Question: I am making an iphone application. In one of the view of the application I have implemented the table view. On each table view cell I have put one or two buttons. Now I want that whenever I click the button it give me the value of cell. How can I do it if anybody has an idea about this please let me know.
The code which I have implemented to display the button is:
'''
- (UITableViewCell *)tableView:(UITableView *)tableView cellForRowAtIndexPath:(NSIndexPath *)indexPath {
static NSString *CellIdentifier = @"Cell";
UITableViewCell *cell = [tableView dequeueReusableCellWithIdentifier:CellIdentifier];
if (cell == nil) {
cell = [[[UITableViewCell alloc] initWithStyle:UITableViewCellStyleSubtitle reuseIdentifier:CellIdentifier] autorelease];
}
cell.textLabel.text = [rangetime objectAtIndex:indexPath.row];
NSString *checkstatus = [finalstatusarray objectAtIndex:indexPath.row];
if ([checkstatus isEqualToString:@"YES" ])
{
UIButton *submitbutton1 = [UIButton buttonWithType:UIButtonTypeCustom];
submitbutton1.tag=1;
submitbutton1.frame = CGRectMake(200, 4, 28, 29);
UIImage * btnImage1 = [UIImage imageNamed:@"yes.png"];
[submitbutton1 setImage:btnImage1 forState:UIControlStateNormal];
cell.accessoryView = submitbutton1;
[submitbutton1 addTarget:self action:@selector(updatestatus) forControlEvents:UIControlEventTouchUpInside];
}
else if ([checkstatus isEqualToString:@"NO" ])
{
UIButton *submitbutton2 = [UIButton buttonWithType:UIButtonTypeCustom];
submitbutton2.tag = 2;
submitbutton2.frame = CGRectMake(200, 4, 28, 29);
UIImage * btnImage1 = [UIImage imageNamed:@"no.png"];
[submitbutton2 setImage:btnImage1 forState:UIControlStateNormal];
[submitbutton2 addTarget:self action:@selector(updatestatus) forControlEvents:UIControlEventTouchUpInside];
cell.accessoryView = submitbutton2;
}
else if ([checkstatus isEqualToString:@"s" ])
{
UIButton *submitbutton1 = [UIButton buttonWithType:UIButtonTypeCustom];
submitbutton1.tag = 1;
submitbutton1.frame = CGRectMake(255, 5, 28, 29);
UIImage * btnImage1 = [UIImage imageNamed:@"no.png"];
[submitbutton1 setImage:btnImage1 forState:UIControlStateNormal];
[cell addSubview:submitbutton1];// = submitbutton1;
[submitbutton1 addTarget:self action:@selector(updatestatus) forControlEvents:UIControlEventTouchUpInside];
UIButton *submitbutton2 = [UIButton buttonWithType:UIButtonTypeCustom];
submitbutton2.tag = 2;
submitbutton2.frame = CGRectMake(285, 5, 28, 29);
UIImage * btnImage2 = [UIImage imageNamed:@"yes.png"];
[submitbutton2 setImage:btnImage2 forState:UIControlStateNormal];
[cell addSubview:submitbutton2];
[submitbutton2 addTarget:self action:@selector(updatestatus) forControlEvents:UIControlEventTouchUpInside];
}
return cell;
}
'''

Thanku very much.
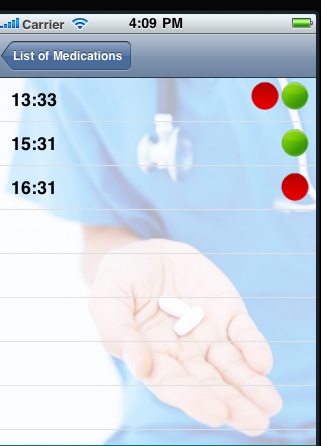
Answer: '''
- (UITableViewCell *)tableView:(UITableView *)tableView cellForRowAtIndexPath:(NSIndexPath *)indexPath {
static NSString *CellIdentifier = @"Cell";
UITableViewCell *cell = [tableView dequeueReusableCellWithIdentifier:CellIdentifier];
if (cell == nil) {
cell = [[[UITableViewCell alloc] initWithStyle:UITableViewCellStyleSubtitle reuseIdentifier:CellIdentifier] autorelease];
}
cell.textLabel.text = [rangetime objectAtIndex:indexPath.row];
NSString *checkstatus = [finalstatusarray objectAtIndex:indexPath.row];
if ([checkstatus isEqualToString:@"YES" ])
{
UIButton *submitbutton1 = [UIButton buttonWithType:UIButtonTypeCustom];
submitbutton1.tag=1;
submitbutton1.frame = CGRectMake(200, 4, 28, 29);
UIImage * btnImage1 = [UIImage imageNamed:@"yes.png"];
[submitbutton1 setImage:btnImage1 forState:UIControlStateNormal];
cell.accessoryView = submitbutton1;
[submitbutton1 addTarget:self action:@selector(updatestatus:event:) forControlEvents:UIControlEventTouchUpInside];
}
else if ([checkstatus isEqualToString:@"NO" ])
{
UIButton *submitbutton2 = [UIButton buttonWithType:UIButtonTypeCustom];
submitbutton2.tag = 2;
submitbutton2.frame = CGRectMake(200, 4, 28, 29);
UIImage * btnImage1 = [UIImage imageNamed:@"no.png"];
[submitbutton2 setImage:btnImage1 forState:UIControlStateNormal];
[submitbutton2 addTarget:self action:@selector(updatestatus:event:) forControlEvents:UIControlEventTouchUpInside];
cell.accessoryView = submitbutton2;
}
else if ([checkstatus isEqualToString:@"s" ])
{
UIButton *submitbutton1 = [UIButton buttonWithType:UIButtonTypeCustom];
submitbutton1.tag = 1;
submitbutton1.frame = CGRectMake(255, 5, 28, 29);
UIImage * btnImage1 = [UIImage imageNamed:@"no.png"];
[submitbutton1 setImage:btnImage1 forState:UIControlStateNormal];
[cell addSubview:submitbutton1];// = submitbutton1;
[submitbutton1 addTarget:self action:@selector(updatestatus:event:) forControlEvents:UIControlEventTouchUpInside];
UIButton *submitbutton2 = [UIButton buttonWithType:UIButtonTypeCustom];
submitbutton2.tag = 2;
submitbutton2.frame = CGRectMake(285, 5, 28, 29);
UIImage * btnImage2 = [UIImage imageNamed:@"yes.png"];
[submitbutton2 setImage:btnImage2 forState:UIControlStateNormal];
[cell addSubview:submitbutton2];
[submitbutton2 addTarget:self action:@selector(updatestatus:event:) forControlEvents:UIControlEventTouchUpInside];
}
return cell;
}
- (void)updatestatus:(id)sender event:(UIEvent *)event
{
NSIndexPath *indexPath = [tblCityList indexPathForRowAtPoint:[[[event
touchesForView:sender] anyObject] locationInView:YourTableName]];
**Now You can access the row value with the help of indexPath.row**
}
'''